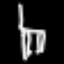
Label: chair